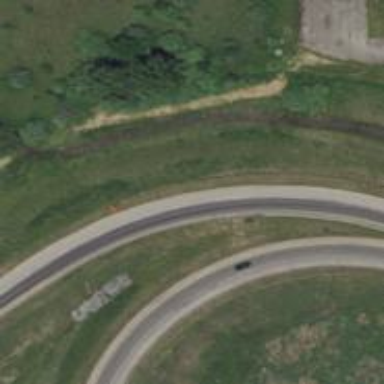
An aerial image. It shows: Onramp at motorway link.